Question: I want to add toolbar in eclipse rcp application, i tried to write the code in function in and also using extensions. But the extensions provided by other plugins is not aligned properly. My guess is that the names of various toolbarManager inside the toolbar is not proper.
Anyone can tell me how to add all the icons so that the extra icons added by other plugins and added by me are aligned properly?
Every time i restart or open a new work-space the icons spacing changes!
I have attached a image of the problem.

The code in fillCoolBar is as follows:
'''
@Override
protected void fillCoolBar(ICoolBarManager coolBar){
IToolBarManager fileToolbar1 = new ToolBarManager(SWT.WRAP);
fileToolbar1.add(new Separator(IWorkbenchActionConstants.NEW_GROUP));
fileToolbar1.add(newDropDownAction);
fileToolbar1.add(new GroupMarker(IWorkbenchActionConstants.NEW_EXT));
fileToolbar1.add(new GroupMarker(IWorkbenchActionConstants.SAVE_GROUP));
fileToolbar1.add(saveFileAction);
fileToolbar1.add(saveAllFilesAction);
fileToolbar1.add(new GroupMarker(IWorkbenchActionConstants.SAVE_EXT));
fileToolbar1.add(printAction);
fileToolbar1.add(new GroupMarker(IWorkbenchActionConstants.PRINT_EXT));
coolBar.add(fileToolbar1);
}
'''
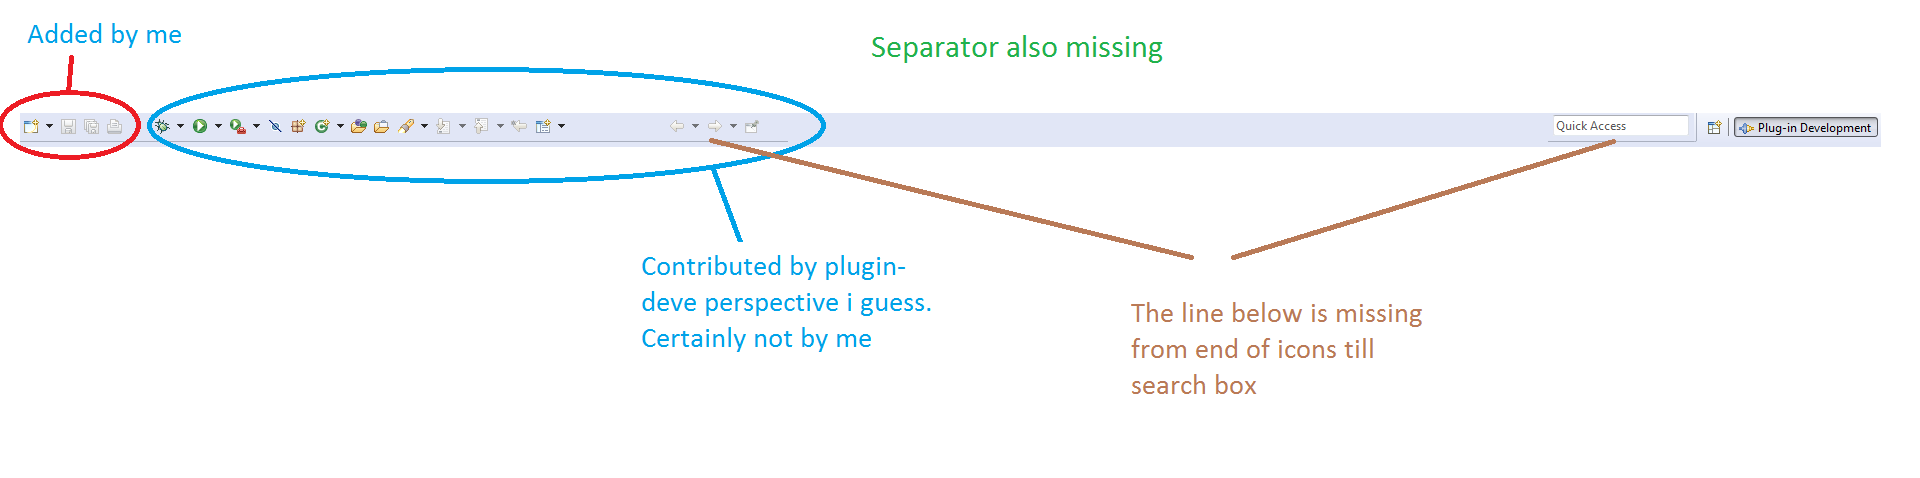
Answer: Figured it out.
Need to add CSS styling to it.
Take following steps:
'''
1. Open plugin.xml
2. Add extension org.eclipse.e4.ui.css.swt.theme
2.1 Add Theme to above extension.
2.1.2 Basestyleurl is relative path to css file, like css/theme.css
2.1.2 Give a id like plugin.theme [id can be anything]
2.1.3 Fill rest of the fields
3. In extension org.eclipse.core.runtime.products , the one that has your product
3.1 Add a property
3.1.1 name: cssTheme [do not change]
3.1.2 value: id given in step 2.1.2
3.2 Add a property
3.2.1 name: applicationCSSResources
3.2.2 value: platform:/plugin/plugin.name/images/
[inside plugin i have images folder which has all essential images for my css, you can see images used by eclipse css theme in eclipse\plugins\org.eclipse.platform_4.3.0.v20130605-2000\images and the css used is inside css folder ]
'''
And thats it !
Done :)